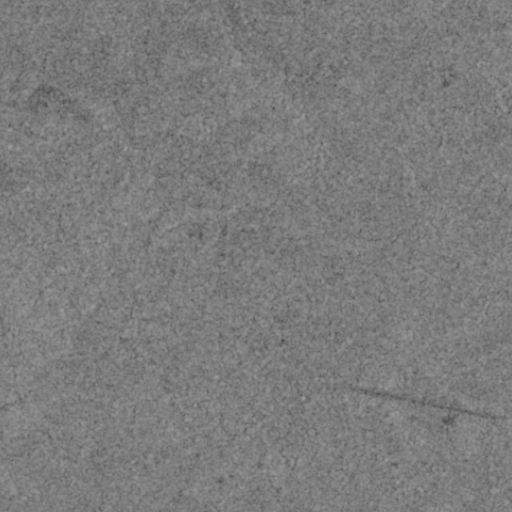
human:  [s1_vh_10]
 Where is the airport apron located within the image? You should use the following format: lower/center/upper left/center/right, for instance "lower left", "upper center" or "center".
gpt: The airport apron is located in the lower right of the image.
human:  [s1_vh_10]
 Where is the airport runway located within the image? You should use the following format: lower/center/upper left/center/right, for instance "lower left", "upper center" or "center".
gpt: The airport runway is located in the lower right of the image.
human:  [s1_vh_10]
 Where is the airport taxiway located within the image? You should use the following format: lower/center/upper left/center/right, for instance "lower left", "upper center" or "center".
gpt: The airport taxiway is located in the lower right of the image.
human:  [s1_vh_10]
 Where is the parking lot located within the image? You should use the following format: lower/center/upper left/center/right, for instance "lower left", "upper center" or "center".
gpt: The parking lot is located in the lower right of the image.
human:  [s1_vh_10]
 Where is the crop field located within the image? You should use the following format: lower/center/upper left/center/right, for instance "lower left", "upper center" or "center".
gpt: There is no crop field in the image.

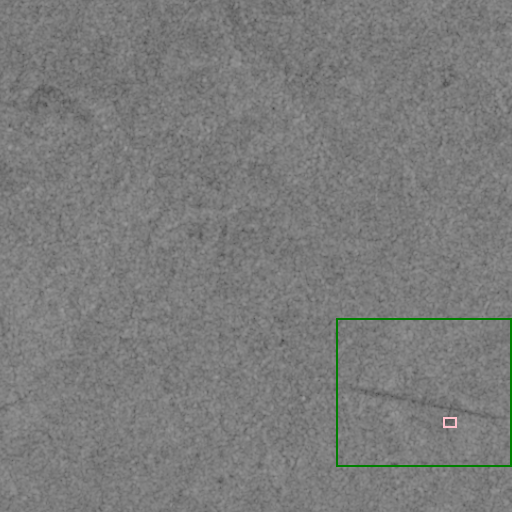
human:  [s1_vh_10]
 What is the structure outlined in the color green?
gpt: The structure outlined in green is an airport.
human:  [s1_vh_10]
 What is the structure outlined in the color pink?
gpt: The structure outlined in pink is an airport apron.
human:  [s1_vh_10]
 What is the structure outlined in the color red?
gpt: There is no red outline.